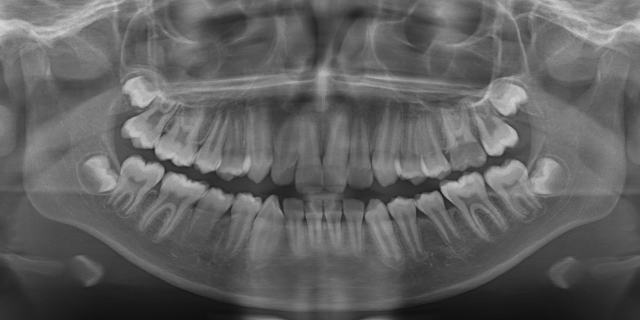
adult